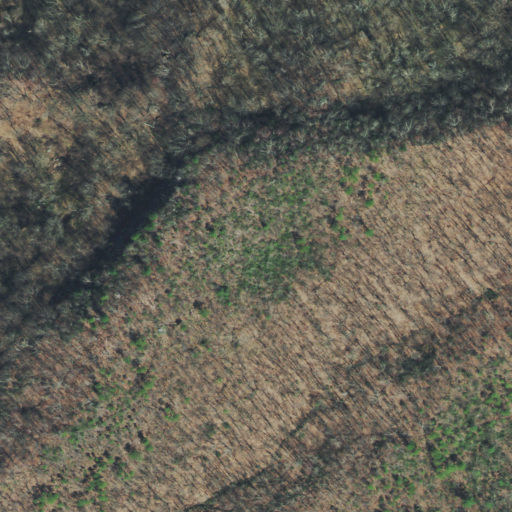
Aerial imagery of ridge(s) in Tennessee named McIntyre Lead containing deciduous forest and mixed forest